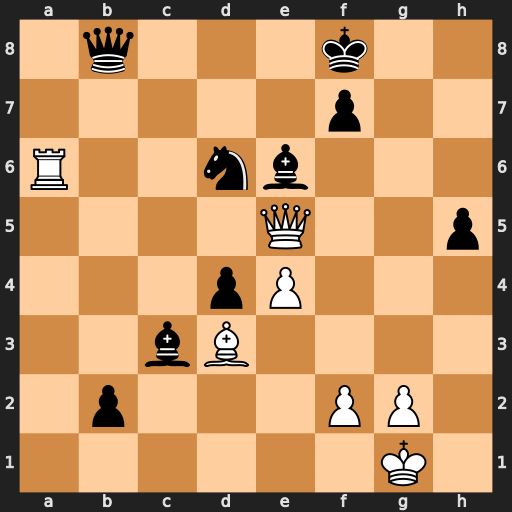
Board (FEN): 1q3k2/5p2/R2nb3/4Q2p/3pP3/2bB4/1p3PP1/6K1
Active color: w
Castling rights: -
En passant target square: -
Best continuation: Qh8+ Ke7 Qxb8